Field crop: tomato
Growth stage: 2
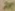
Species: solanum